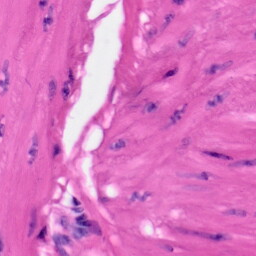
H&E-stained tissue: Skin